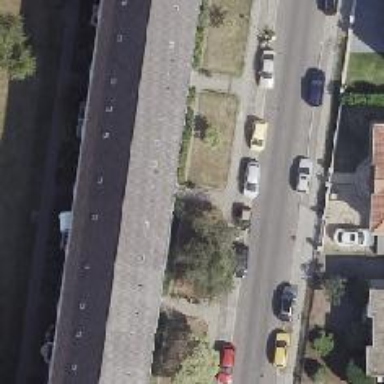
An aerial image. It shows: There is parking obstacle present in the area.